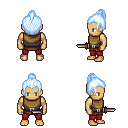
a pixel art fantasy rpg character, male body template, human, tanned skin, leather chest armor, red pants, white cyan short topknot hairstyle, dagger, four views (front, back, left, right), 2x2 character sprite sheet, small pixel art, hard edges, no anti-aliasing